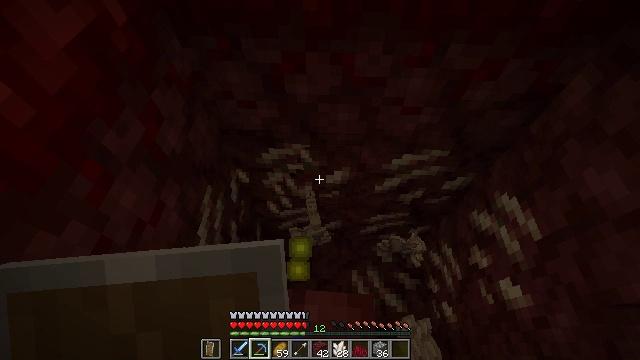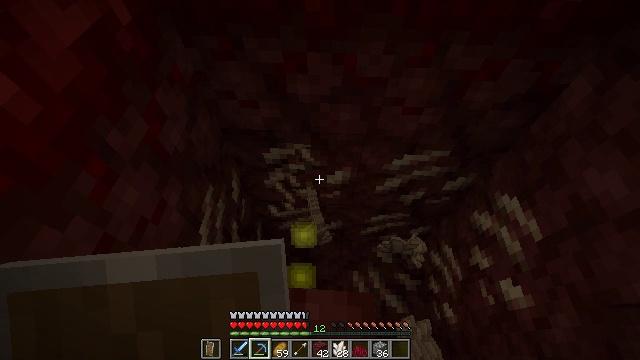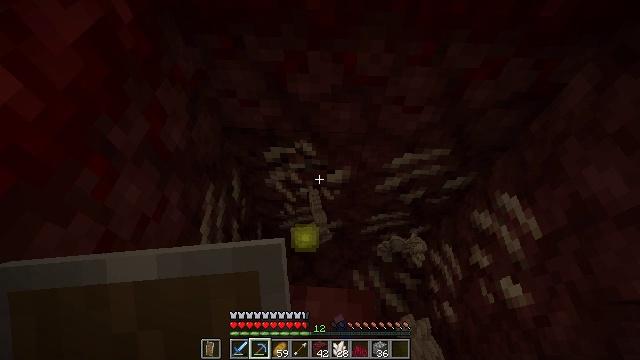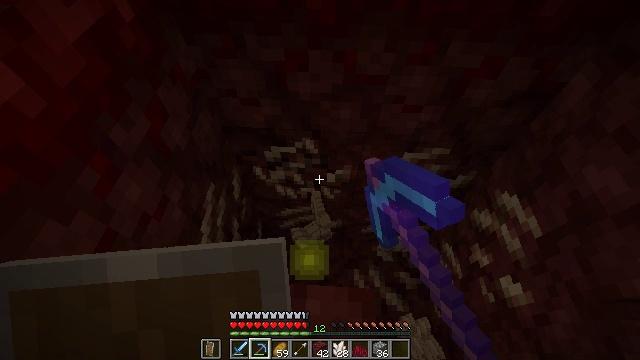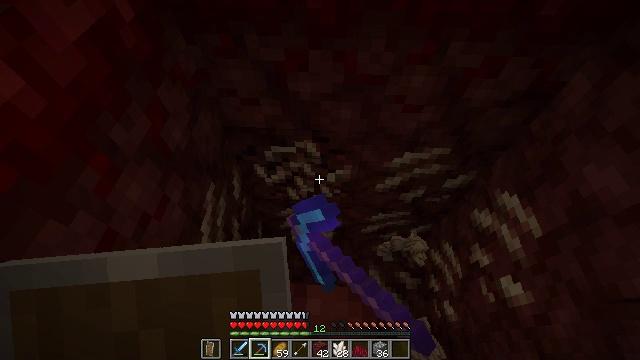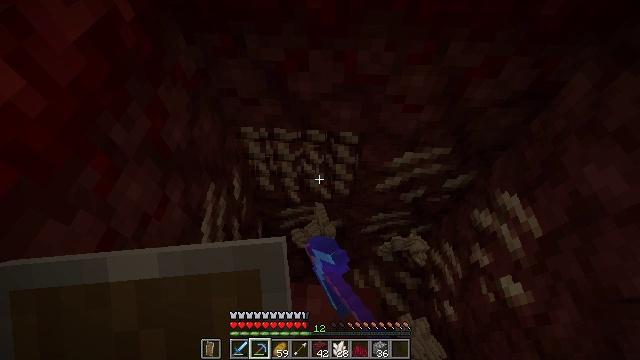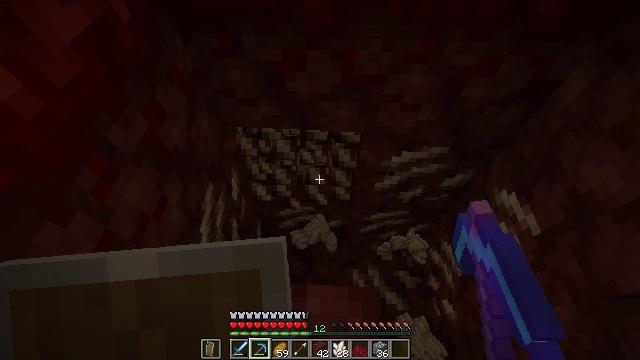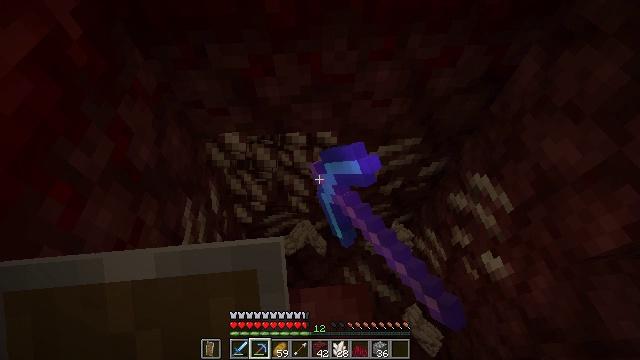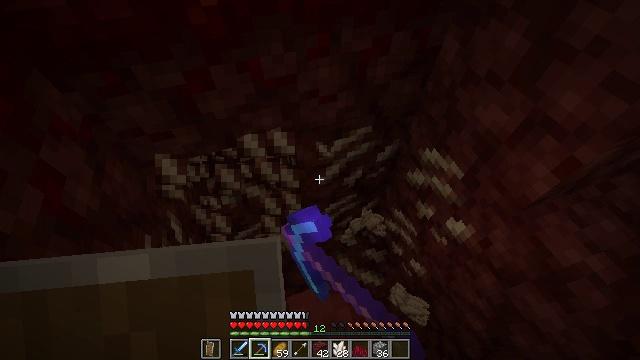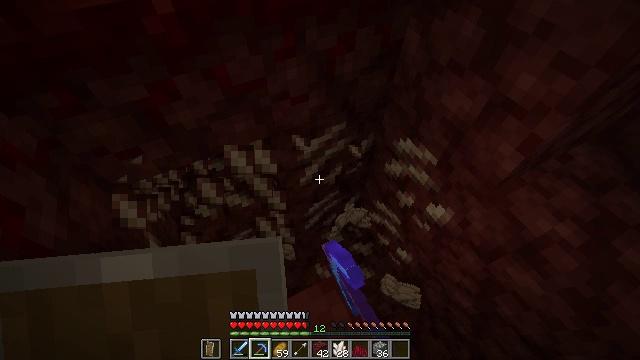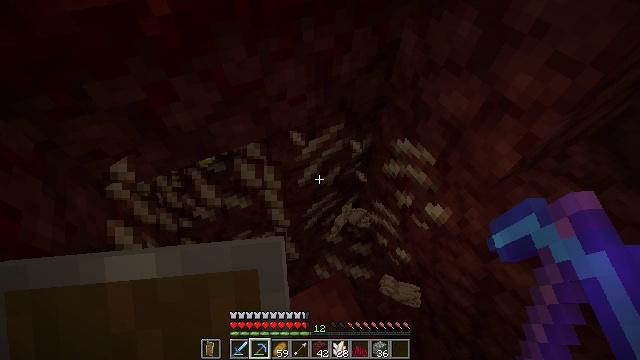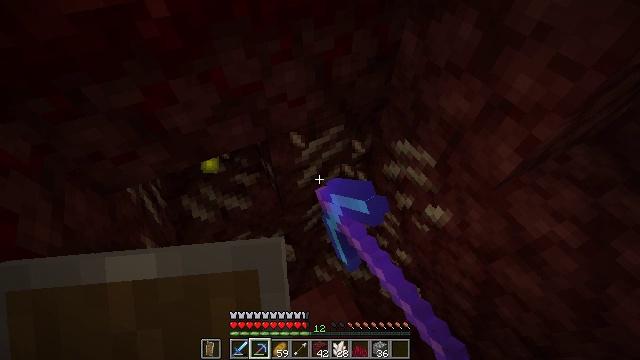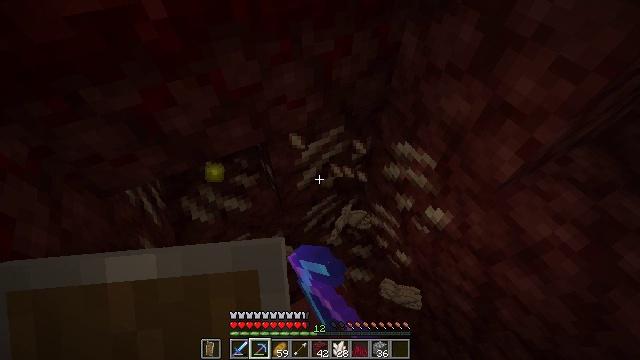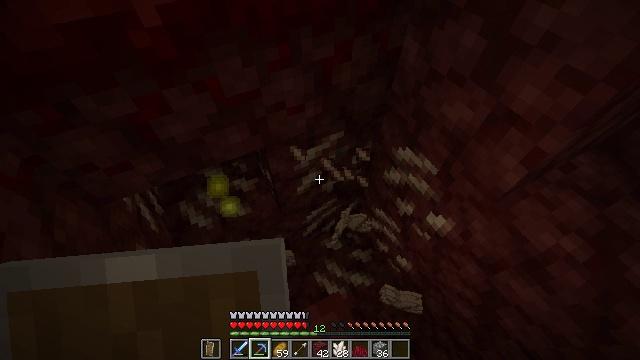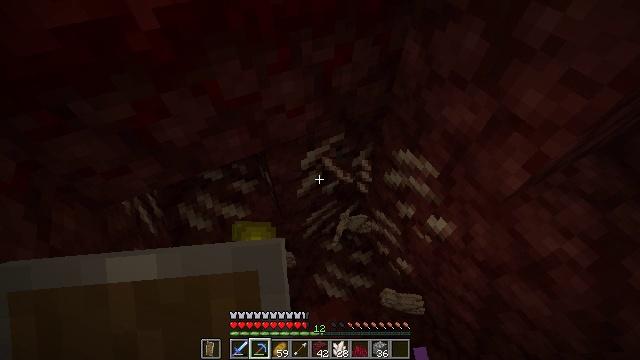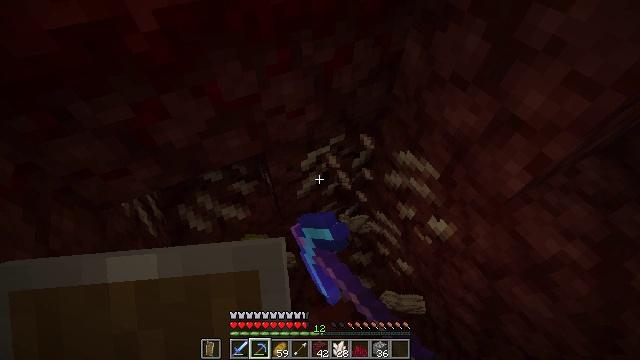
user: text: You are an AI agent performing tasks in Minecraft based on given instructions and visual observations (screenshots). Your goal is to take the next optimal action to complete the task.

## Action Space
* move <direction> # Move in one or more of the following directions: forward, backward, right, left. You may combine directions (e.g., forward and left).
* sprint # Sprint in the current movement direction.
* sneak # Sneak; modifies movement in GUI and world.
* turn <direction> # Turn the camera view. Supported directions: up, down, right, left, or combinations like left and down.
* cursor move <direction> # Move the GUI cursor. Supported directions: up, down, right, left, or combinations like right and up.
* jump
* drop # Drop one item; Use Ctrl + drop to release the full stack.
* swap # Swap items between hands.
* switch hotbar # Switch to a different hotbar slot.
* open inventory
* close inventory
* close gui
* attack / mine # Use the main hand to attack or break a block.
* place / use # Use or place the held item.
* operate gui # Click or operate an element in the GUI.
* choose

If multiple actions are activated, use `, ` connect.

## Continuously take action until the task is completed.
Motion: motion action
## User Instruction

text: Extract nether quartz by breaking the ore.
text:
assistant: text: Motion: sneak, attack / mine
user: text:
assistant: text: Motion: sneak, attack / mine
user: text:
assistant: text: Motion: sneak, attack / mine
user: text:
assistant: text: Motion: sneak, attack / mine
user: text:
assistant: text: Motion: sneak, attack / mine
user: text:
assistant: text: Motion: sneak, attack / mine
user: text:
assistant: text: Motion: sneak, turn right, attack / mine
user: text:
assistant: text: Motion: sneak, turn right, attack / mine
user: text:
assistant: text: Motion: sneak, turn right, attack / mine
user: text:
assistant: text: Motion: sneak, attack / mine
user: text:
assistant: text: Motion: move forward, sneak, attack / mine
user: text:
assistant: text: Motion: move forward, sneak, attack / mine
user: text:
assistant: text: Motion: sneak, attack / mine
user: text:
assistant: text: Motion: sneak, attack / mine
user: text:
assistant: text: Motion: sneak, attack / mine
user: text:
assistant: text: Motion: sneak, attack / mine
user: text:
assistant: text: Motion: sneak, attack / mine
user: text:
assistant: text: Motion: sneak, attack / mine
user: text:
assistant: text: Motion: sneak, attack / mine
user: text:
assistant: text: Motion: sneak, attack / mine
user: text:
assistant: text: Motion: move back, sneak, attack / mine
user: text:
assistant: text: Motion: move back, sneak, turn left and down, attack / mine
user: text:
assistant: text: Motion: move back, sneak, turn left and down, attack / mine
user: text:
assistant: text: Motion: sneak, attack / mine
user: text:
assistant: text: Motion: sneak, attack / mine
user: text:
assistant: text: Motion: sneak, attack / mine
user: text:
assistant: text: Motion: sneak, attack / mine
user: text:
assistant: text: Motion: sneak, attack / mine
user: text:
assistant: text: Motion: sneak, attack / mine
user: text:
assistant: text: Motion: sneak, attack / mine